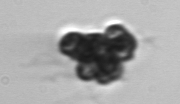
Label: Corymbellus